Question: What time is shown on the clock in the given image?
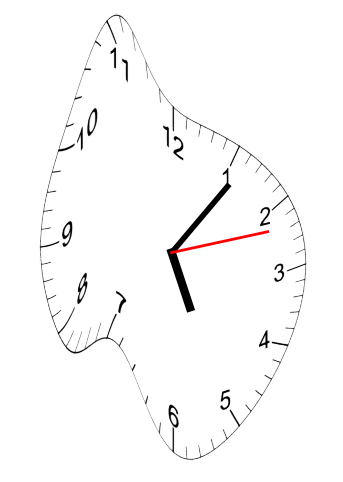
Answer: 05:06:12